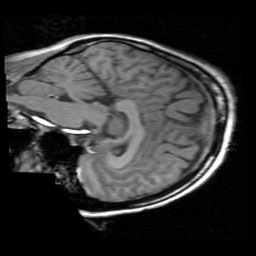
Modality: T1w
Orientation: sagittal
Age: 25
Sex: female